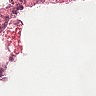
Metastatic tissue present: no